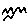
Label: zigzag